Question: One of the elements in my SSIS data flow diagram shows an error in the tooltip when I hover the cursor over it.

can I see the of this ?
The element that displays this tooltip is the one labeled "Specs".
I'm using Microsoft Visual Studio 2008.
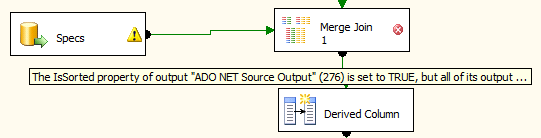
Answer: The message will show in full form in the Error List window. Turn it on via View | Error List, or - then -.
Make sure that 'Warnings' is selected as shown here: